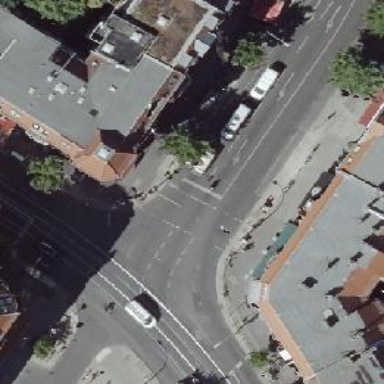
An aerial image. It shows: Road with traffic signals.